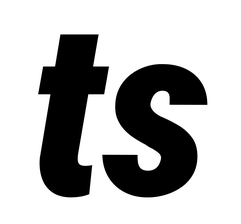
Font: Roboto-Italic_Condensed_Black_Italic